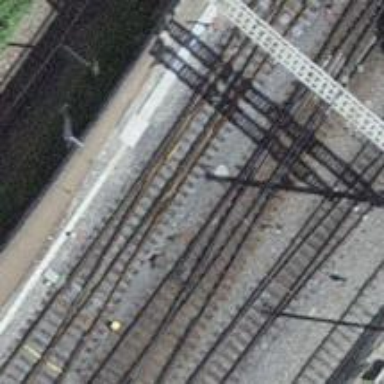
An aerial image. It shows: Railway switch.